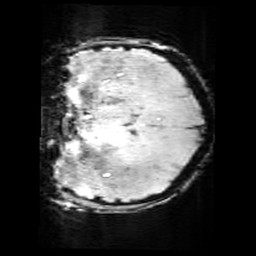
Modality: SWI
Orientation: coronal
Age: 10
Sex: female
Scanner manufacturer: siemens
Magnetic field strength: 3 T
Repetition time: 0.027 s
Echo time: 0.02 s